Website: macys
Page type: cart
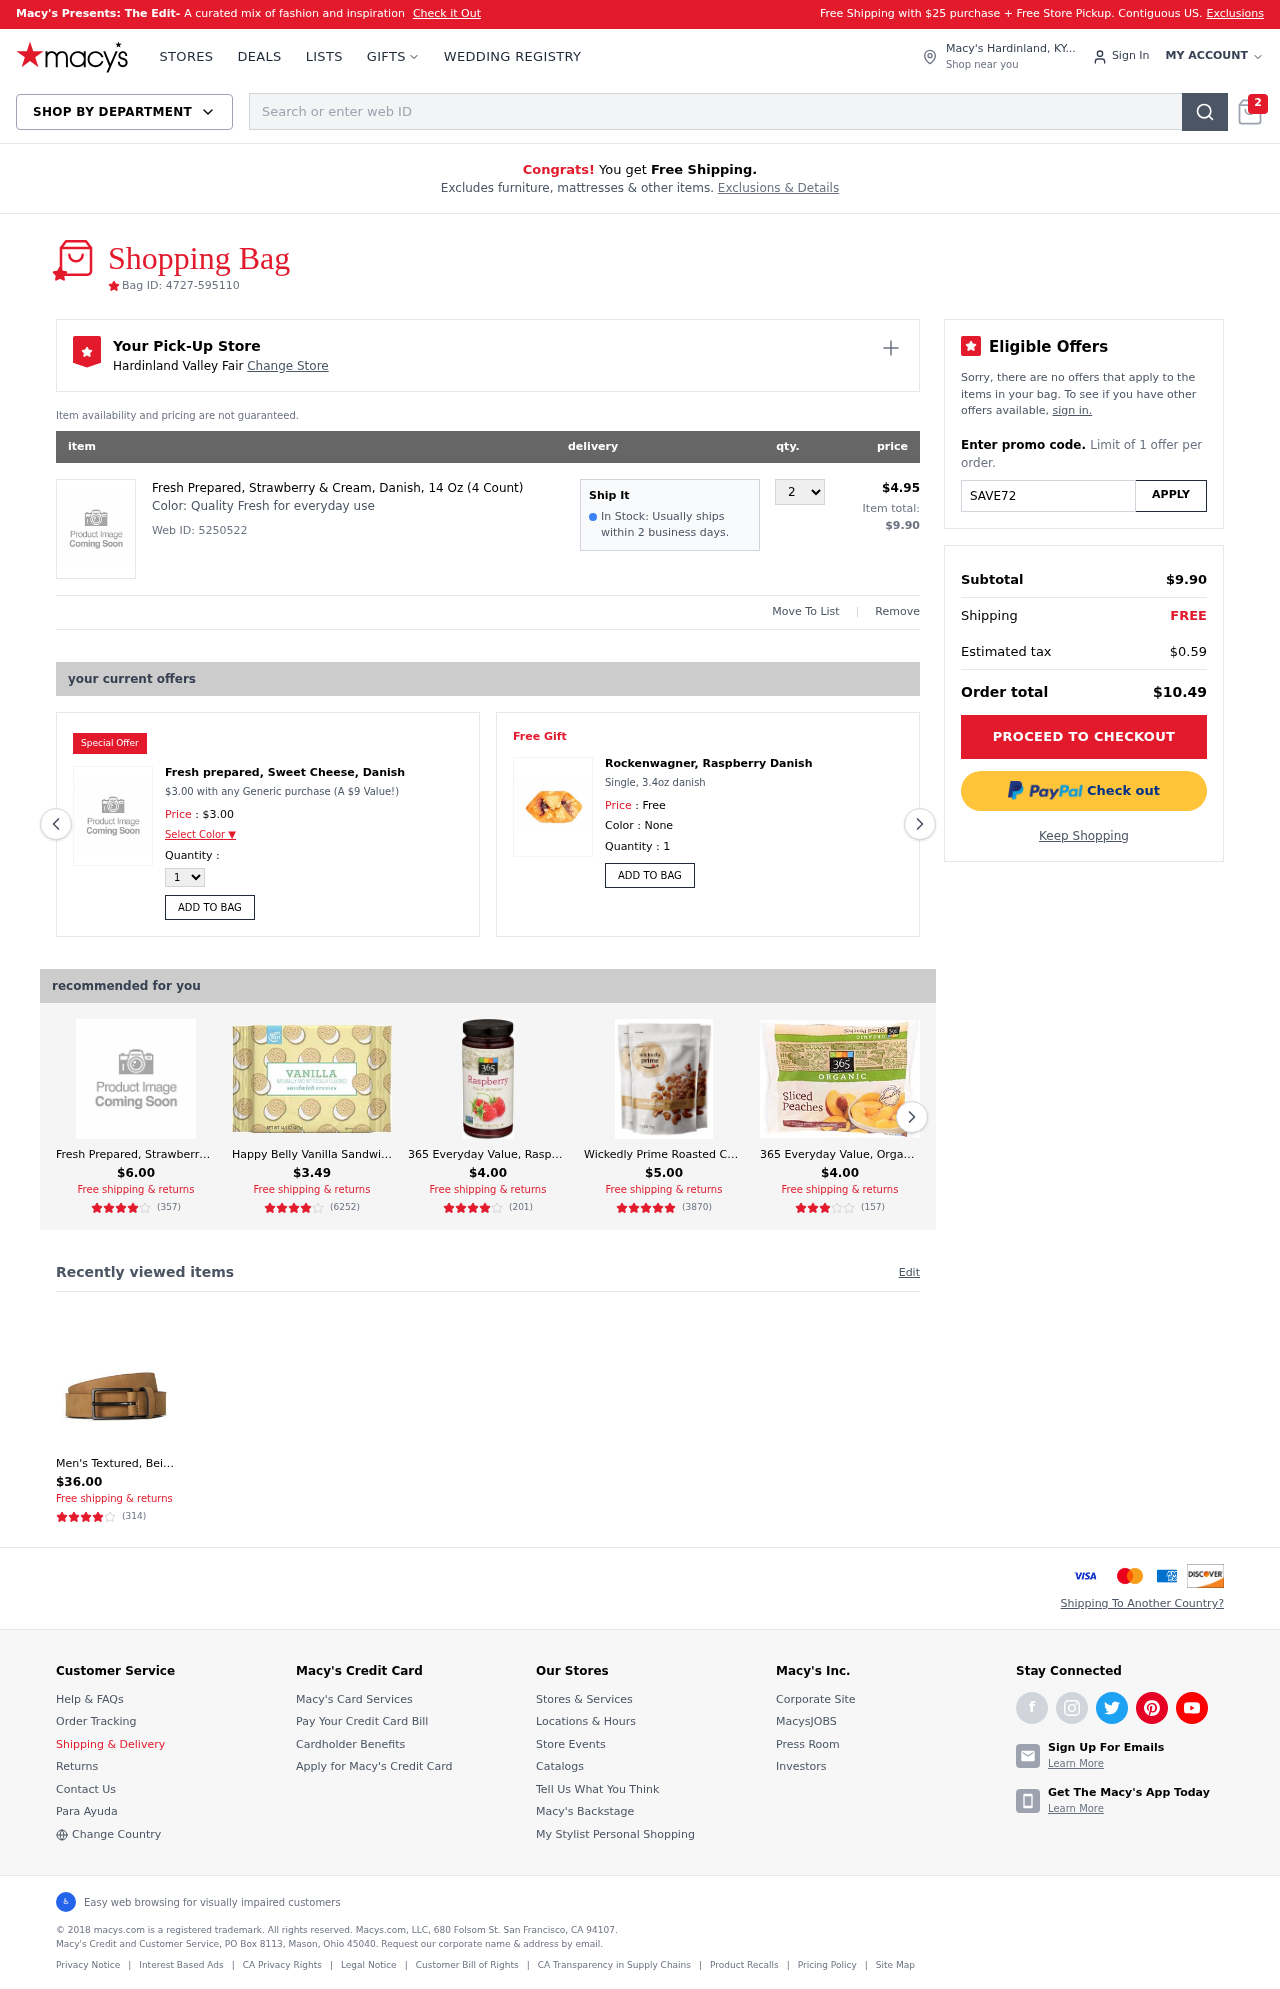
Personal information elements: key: PII_CITY
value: Hardinland Valley Fair Change Store
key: PII_CITY_STATE
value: Hardinland, KY
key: PII_PROMO_CODE
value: SAVE72
Product elements: key: PRODUCT1_DESC
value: Quality Fresh for everyday use
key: PRODUCT1_NAME
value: Fresh Prepared, Strawberry & Cream, Danish, 14 Oz (4 Count)
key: PRODUCT1_PRICE
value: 4.95
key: PRODUCT1_QUANTITY
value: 2
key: PRODUCT2_NAME
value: Fresh prepared, Sweet Cheese, Danish
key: PRODUCT2_PRICE
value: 3
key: PRODUCT3_DESC
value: Single, 3.4oz danish
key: PRODUCT3_NAME
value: Rockenwagner, Raspberry Danish
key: PRODUCT4_NAME
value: Fresh Prepared, Strawberry & Cream, Danish
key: PRODUCT4_NUM_RATINGS
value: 357
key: PRODUCT4_PRICE
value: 6
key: PRODUCT4_RATING
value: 3.7
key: PRODUCT5_NAME
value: Happy Belly Vanilla Sandwich Cremes
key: PRODUCT5_NUM_RATINGS
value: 6252
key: PRODUCT5_PRICE
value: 3.49
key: PRODUCT5_RATING
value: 3.7
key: PRODUCT6_NAME
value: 365 Everyday Value, Raspberry Fruit Spread, 10 oz
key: PRODUCT6_NUM_RATINGS
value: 201
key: PRODUCT6_PRICE
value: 4
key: PRODUCT6_RATING
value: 4.4
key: PRODUCT7_NAME
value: Wickedly Prime Roasted Cashews, Coconut Toffee, 8 Ounce (Pack of 3)
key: PRODUCT7_NUM_RATINGS
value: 3870
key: PRODUCT7_PRICE
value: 5
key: PRODUCT7_RATING
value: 4.7
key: PRODUCT8_NAME
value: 365 Everyday Value, Organic Sliced Peaches, 10 oz, (Frozen)
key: PRODUCT8_NUM_RATINGS
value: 157
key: PRODUCT8_PRICE
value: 4
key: PRODUCT8_RATING
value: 3.4
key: PRODUCT9_NAME
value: Men's Textured, Beige (Taupe) tal-lt
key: PRODUCT9_NUM_RATINGS
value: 314
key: PRODUCT9_PRICE
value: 36
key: PRODUCT9_RATING
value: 4
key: PRODUCT2_DESC
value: $3.00 with any Generic purchase (A $9 Value!)
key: PRODUCT1_WEB_ID
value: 5250522
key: PRODUCT1_TOTAL
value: $9.90
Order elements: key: ORDER_NUM_ITEMS
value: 2
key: ORDER_ID
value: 4727-595110
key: ORDER_SUBTOTAL
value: $9.90
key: ORDER_TAX
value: $0.59
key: ORDER_TOTAL
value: $10.49
Search elements: key: HEADER_SEARCH
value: Search or enter web ID